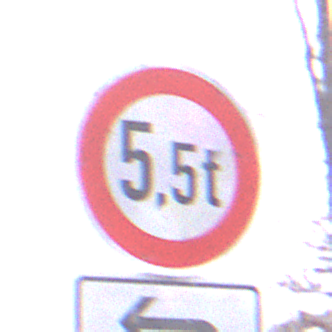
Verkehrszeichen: TatsaechlicheMasse
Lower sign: RichtungsangabeDurchPfeile2
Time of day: Midday
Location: Outdoor (Nature)
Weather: Overcast
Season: Autumn
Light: Natural